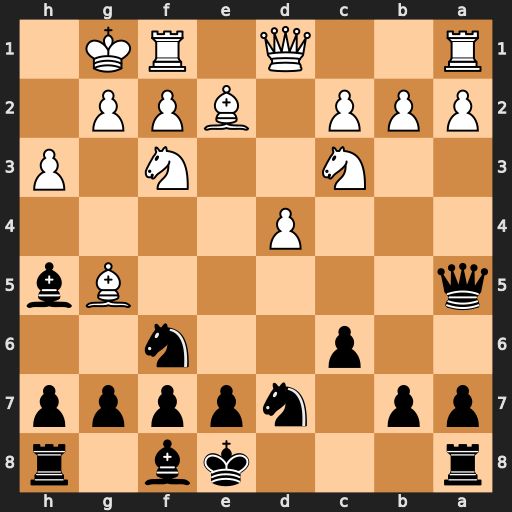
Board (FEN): r3kb1r/pp1npppp/2p2n2/q5Bb/3P4/2N2N1P/PPP1BPP1/R2Q1RK1
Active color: b
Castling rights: kq
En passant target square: -
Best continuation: Bxf3 Bxf3 Qxg5